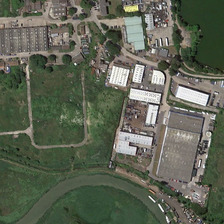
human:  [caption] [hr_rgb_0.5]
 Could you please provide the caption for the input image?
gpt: some buildings and green plants are in an industrial area near a river .

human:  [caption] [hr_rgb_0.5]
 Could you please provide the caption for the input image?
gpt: some buildings and green plants are in an industrial area near a river .

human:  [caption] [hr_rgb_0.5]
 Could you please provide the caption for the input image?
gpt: some buildings and green plants are in an industrial area near a river .

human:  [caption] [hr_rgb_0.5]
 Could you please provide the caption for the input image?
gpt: some buildings and green plants are in an industrial area near a river .

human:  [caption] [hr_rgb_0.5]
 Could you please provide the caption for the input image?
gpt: some buildings and green plants are in an industrial area near a river .